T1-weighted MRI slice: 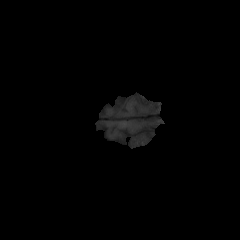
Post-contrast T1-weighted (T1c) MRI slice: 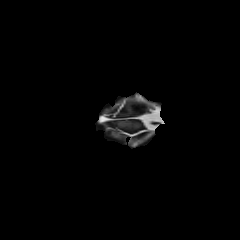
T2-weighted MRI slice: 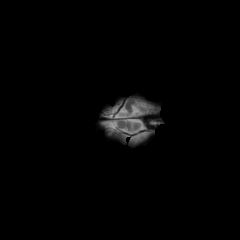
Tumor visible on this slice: no